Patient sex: M
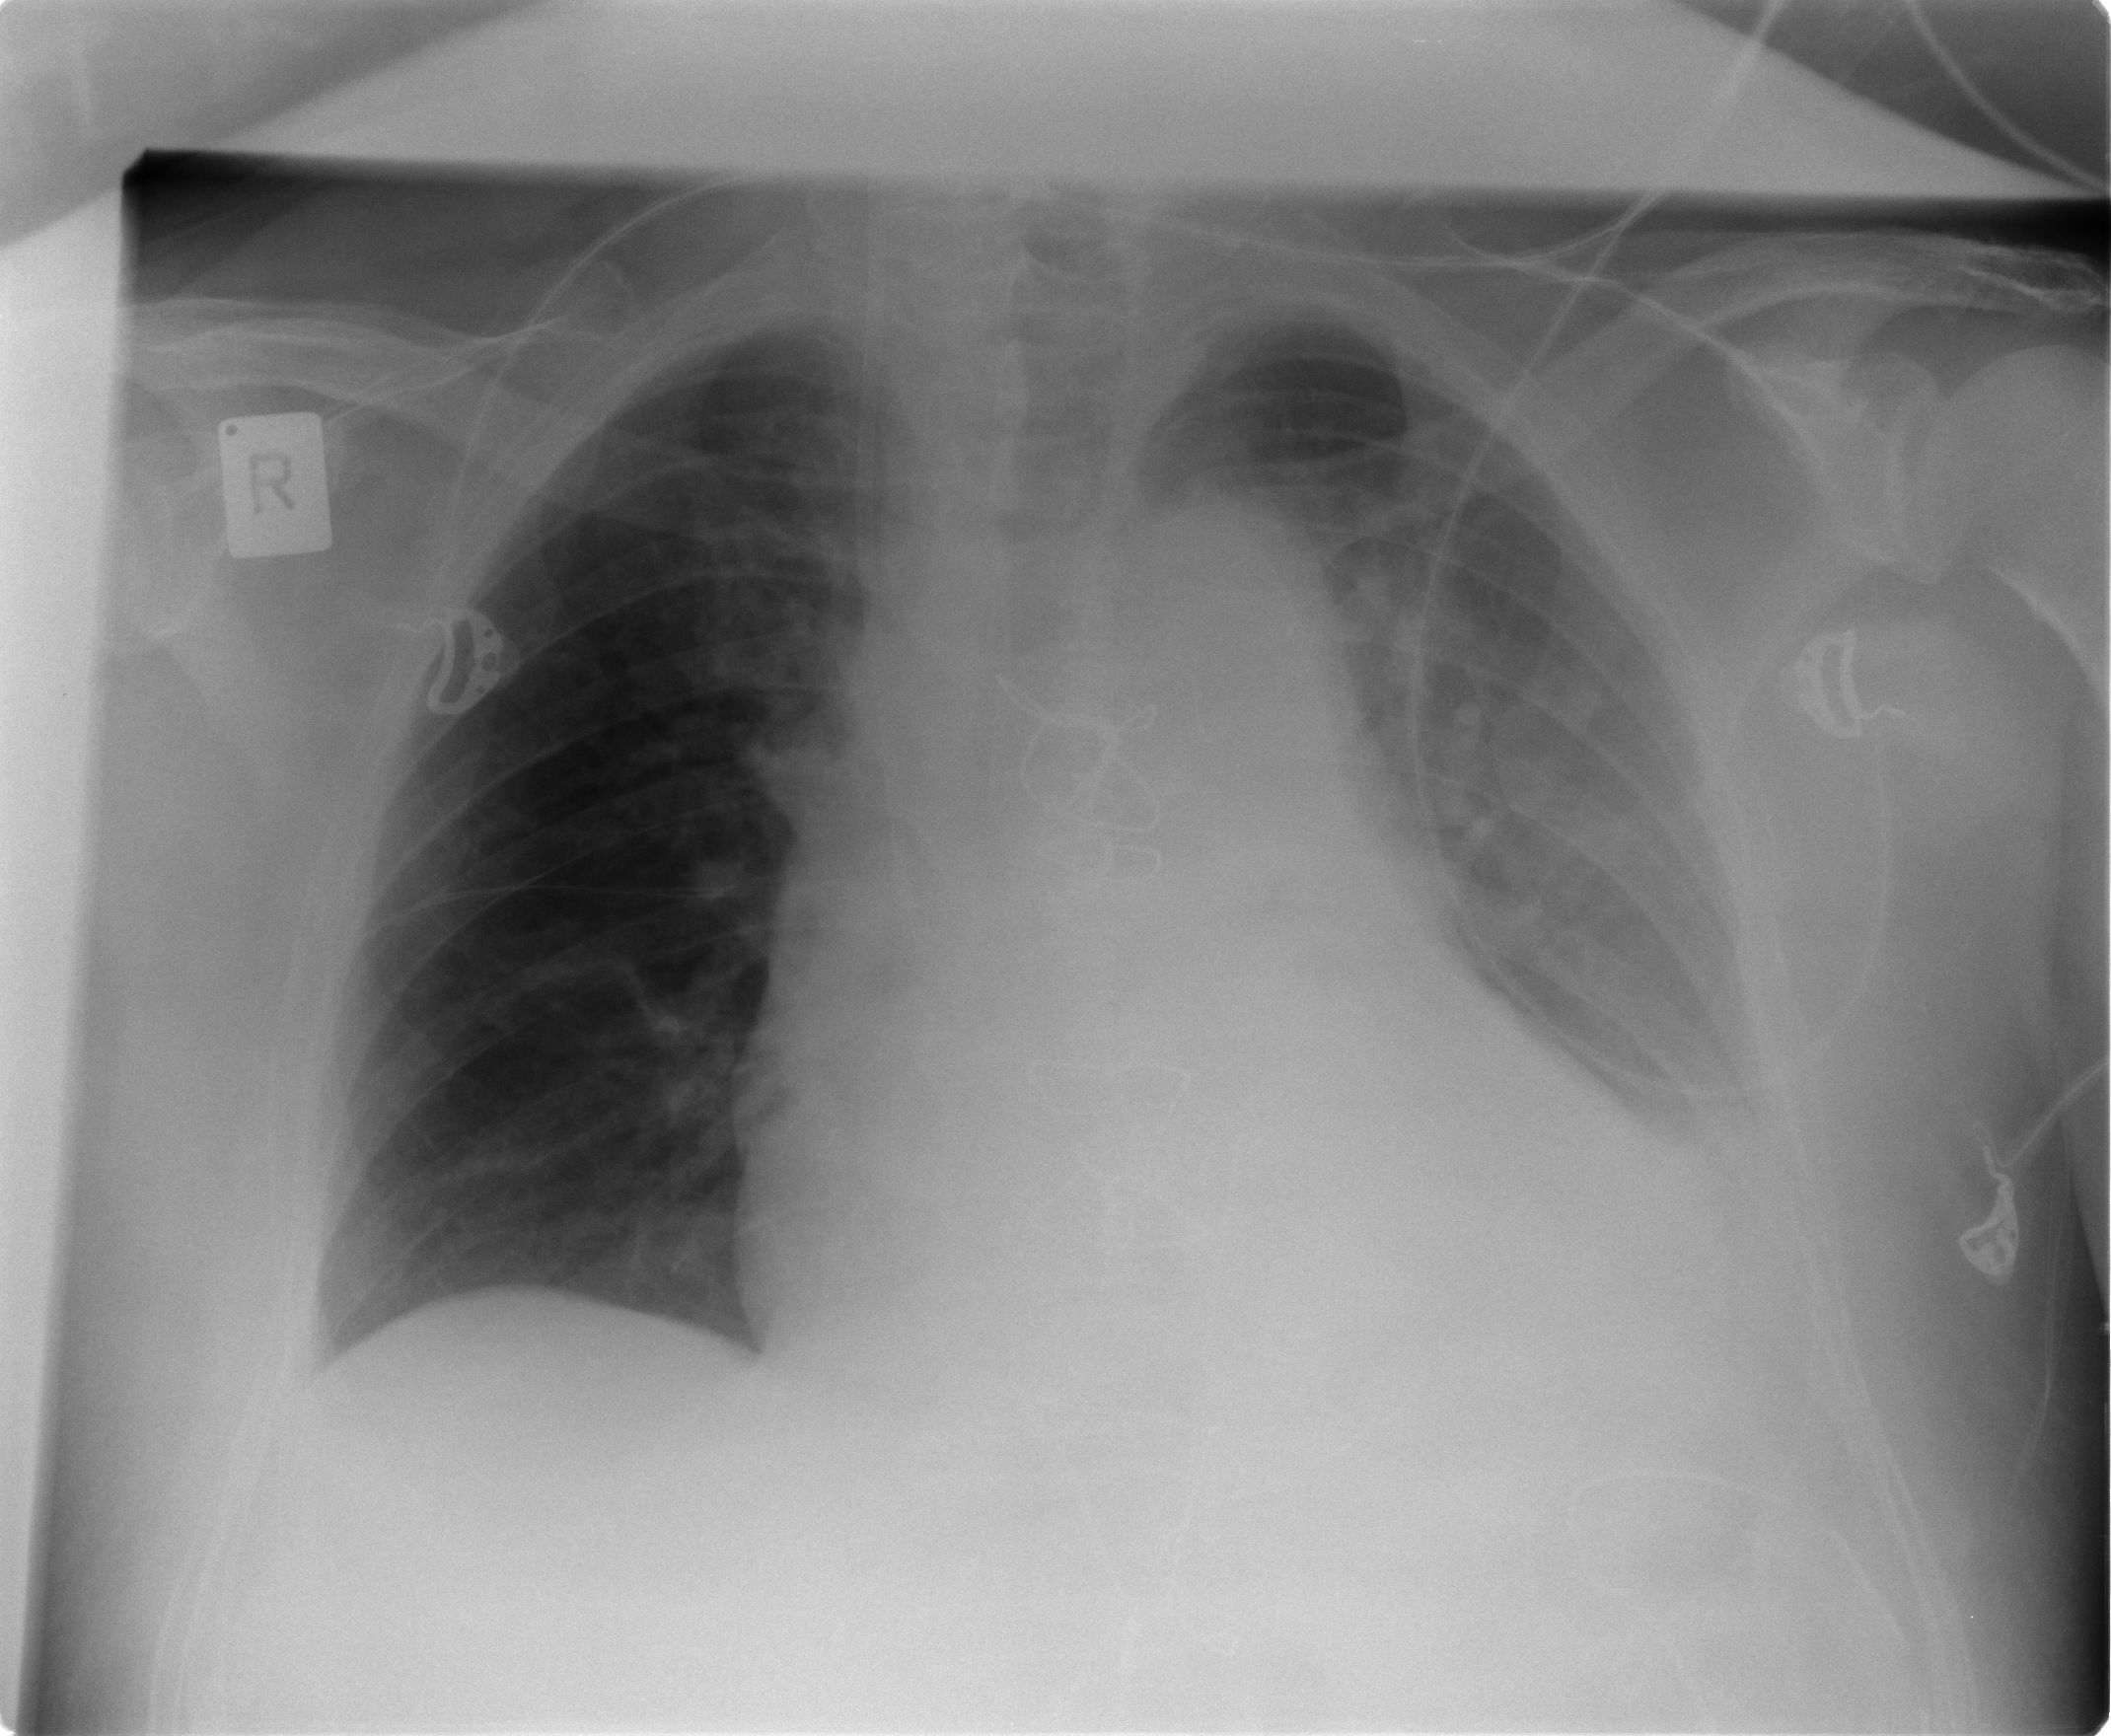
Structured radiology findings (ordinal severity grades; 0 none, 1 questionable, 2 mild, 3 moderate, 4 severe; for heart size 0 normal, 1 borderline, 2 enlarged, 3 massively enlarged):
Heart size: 2
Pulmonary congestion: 2
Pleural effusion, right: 0
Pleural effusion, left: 2
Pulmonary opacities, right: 0
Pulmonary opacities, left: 1
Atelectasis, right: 1
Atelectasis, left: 2